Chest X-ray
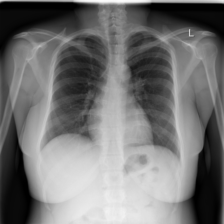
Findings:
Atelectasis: negative
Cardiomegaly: negative
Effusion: negative
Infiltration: negative
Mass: negative
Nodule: negative
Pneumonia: negative
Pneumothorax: negative
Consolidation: negative
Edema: negative
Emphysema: negative
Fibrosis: negative
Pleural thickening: negative
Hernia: negative